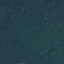
Label: Forest